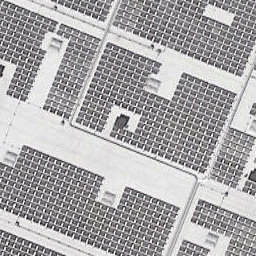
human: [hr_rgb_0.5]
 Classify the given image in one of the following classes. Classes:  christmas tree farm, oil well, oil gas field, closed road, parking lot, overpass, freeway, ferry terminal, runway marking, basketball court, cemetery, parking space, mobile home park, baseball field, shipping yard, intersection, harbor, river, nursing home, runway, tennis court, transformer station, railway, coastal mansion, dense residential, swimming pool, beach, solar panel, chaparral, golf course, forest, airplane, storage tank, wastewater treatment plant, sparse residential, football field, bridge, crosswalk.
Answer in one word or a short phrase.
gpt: solar panel